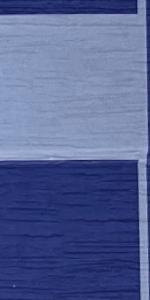
Label: Empty